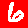
Digit: 6